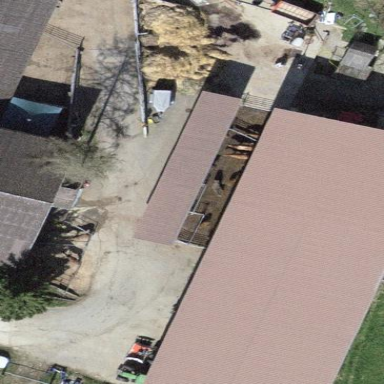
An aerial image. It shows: Farm auxiliary building.